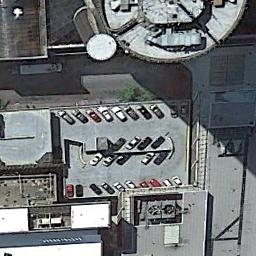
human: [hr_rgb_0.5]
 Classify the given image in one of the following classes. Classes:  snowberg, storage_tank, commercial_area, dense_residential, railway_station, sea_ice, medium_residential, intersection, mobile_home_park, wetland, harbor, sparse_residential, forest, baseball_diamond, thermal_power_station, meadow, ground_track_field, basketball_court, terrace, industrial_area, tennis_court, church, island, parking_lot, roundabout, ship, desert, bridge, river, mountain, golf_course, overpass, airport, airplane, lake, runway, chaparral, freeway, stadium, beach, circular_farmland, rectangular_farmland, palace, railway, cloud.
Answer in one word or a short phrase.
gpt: parking_lot